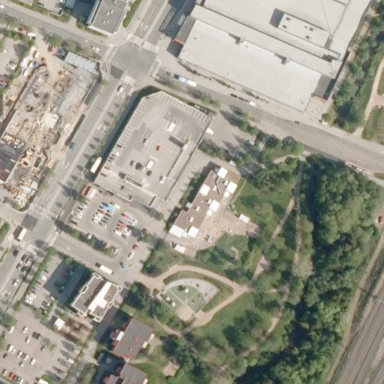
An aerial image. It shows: Rooftop parking area.